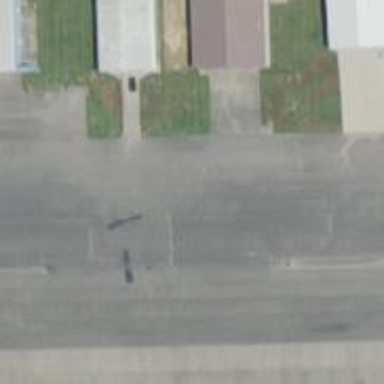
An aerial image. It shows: View of taxiway at the airport.